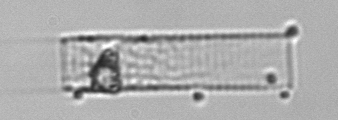
Label: Dactyliosolen_blavyanus